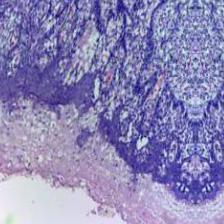
Diagnosis: Normal